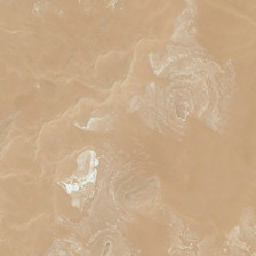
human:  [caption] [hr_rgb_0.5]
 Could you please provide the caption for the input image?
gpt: it is a brown desert with some white stains on it .

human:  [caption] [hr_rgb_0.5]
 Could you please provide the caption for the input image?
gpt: There are some jagged patterns with irregular edges on the desert.

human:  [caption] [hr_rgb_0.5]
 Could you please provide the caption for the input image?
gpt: Several jagged edges in desert are irregular patterns.

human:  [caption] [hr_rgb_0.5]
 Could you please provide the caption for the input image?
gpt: in the desert are some irregular jagged edges.

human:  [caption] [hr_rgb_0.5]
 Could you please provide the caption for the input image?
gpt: There is a strange quirk in the desert.